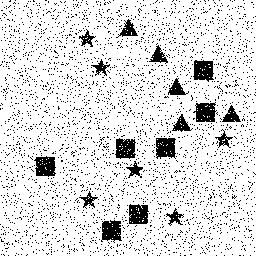
Squares: 7
Triangles: 5
Stars: 6
Total shapes: 18